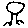
Label: tree